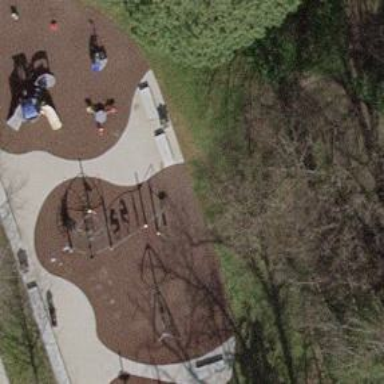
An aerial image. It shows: Concrete bench.